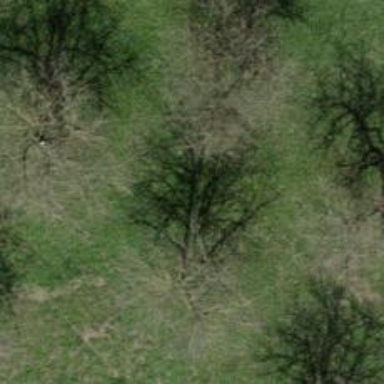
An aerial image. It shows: Row of trees in natural setting.